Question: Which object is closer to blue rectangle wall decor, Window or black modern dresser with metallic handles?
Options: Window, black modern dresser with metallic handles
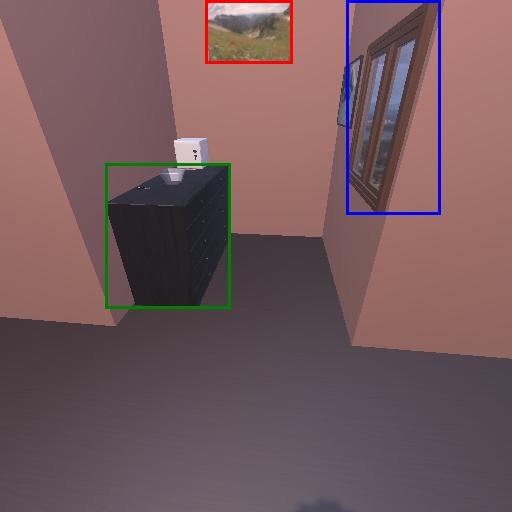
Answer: Window